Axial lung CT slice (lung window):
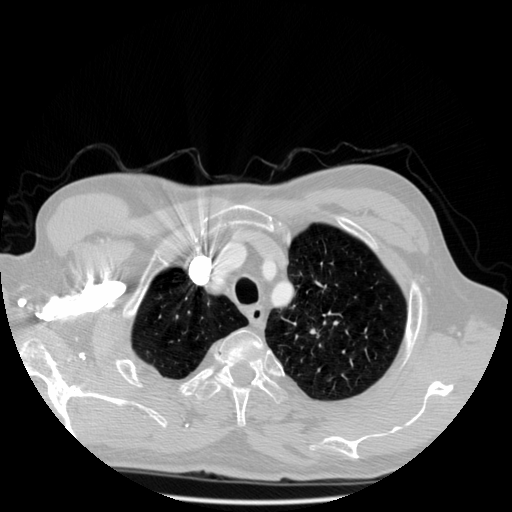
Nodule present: no